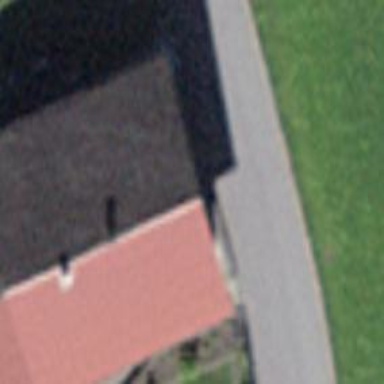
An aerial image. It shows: Farm building.